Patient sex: F
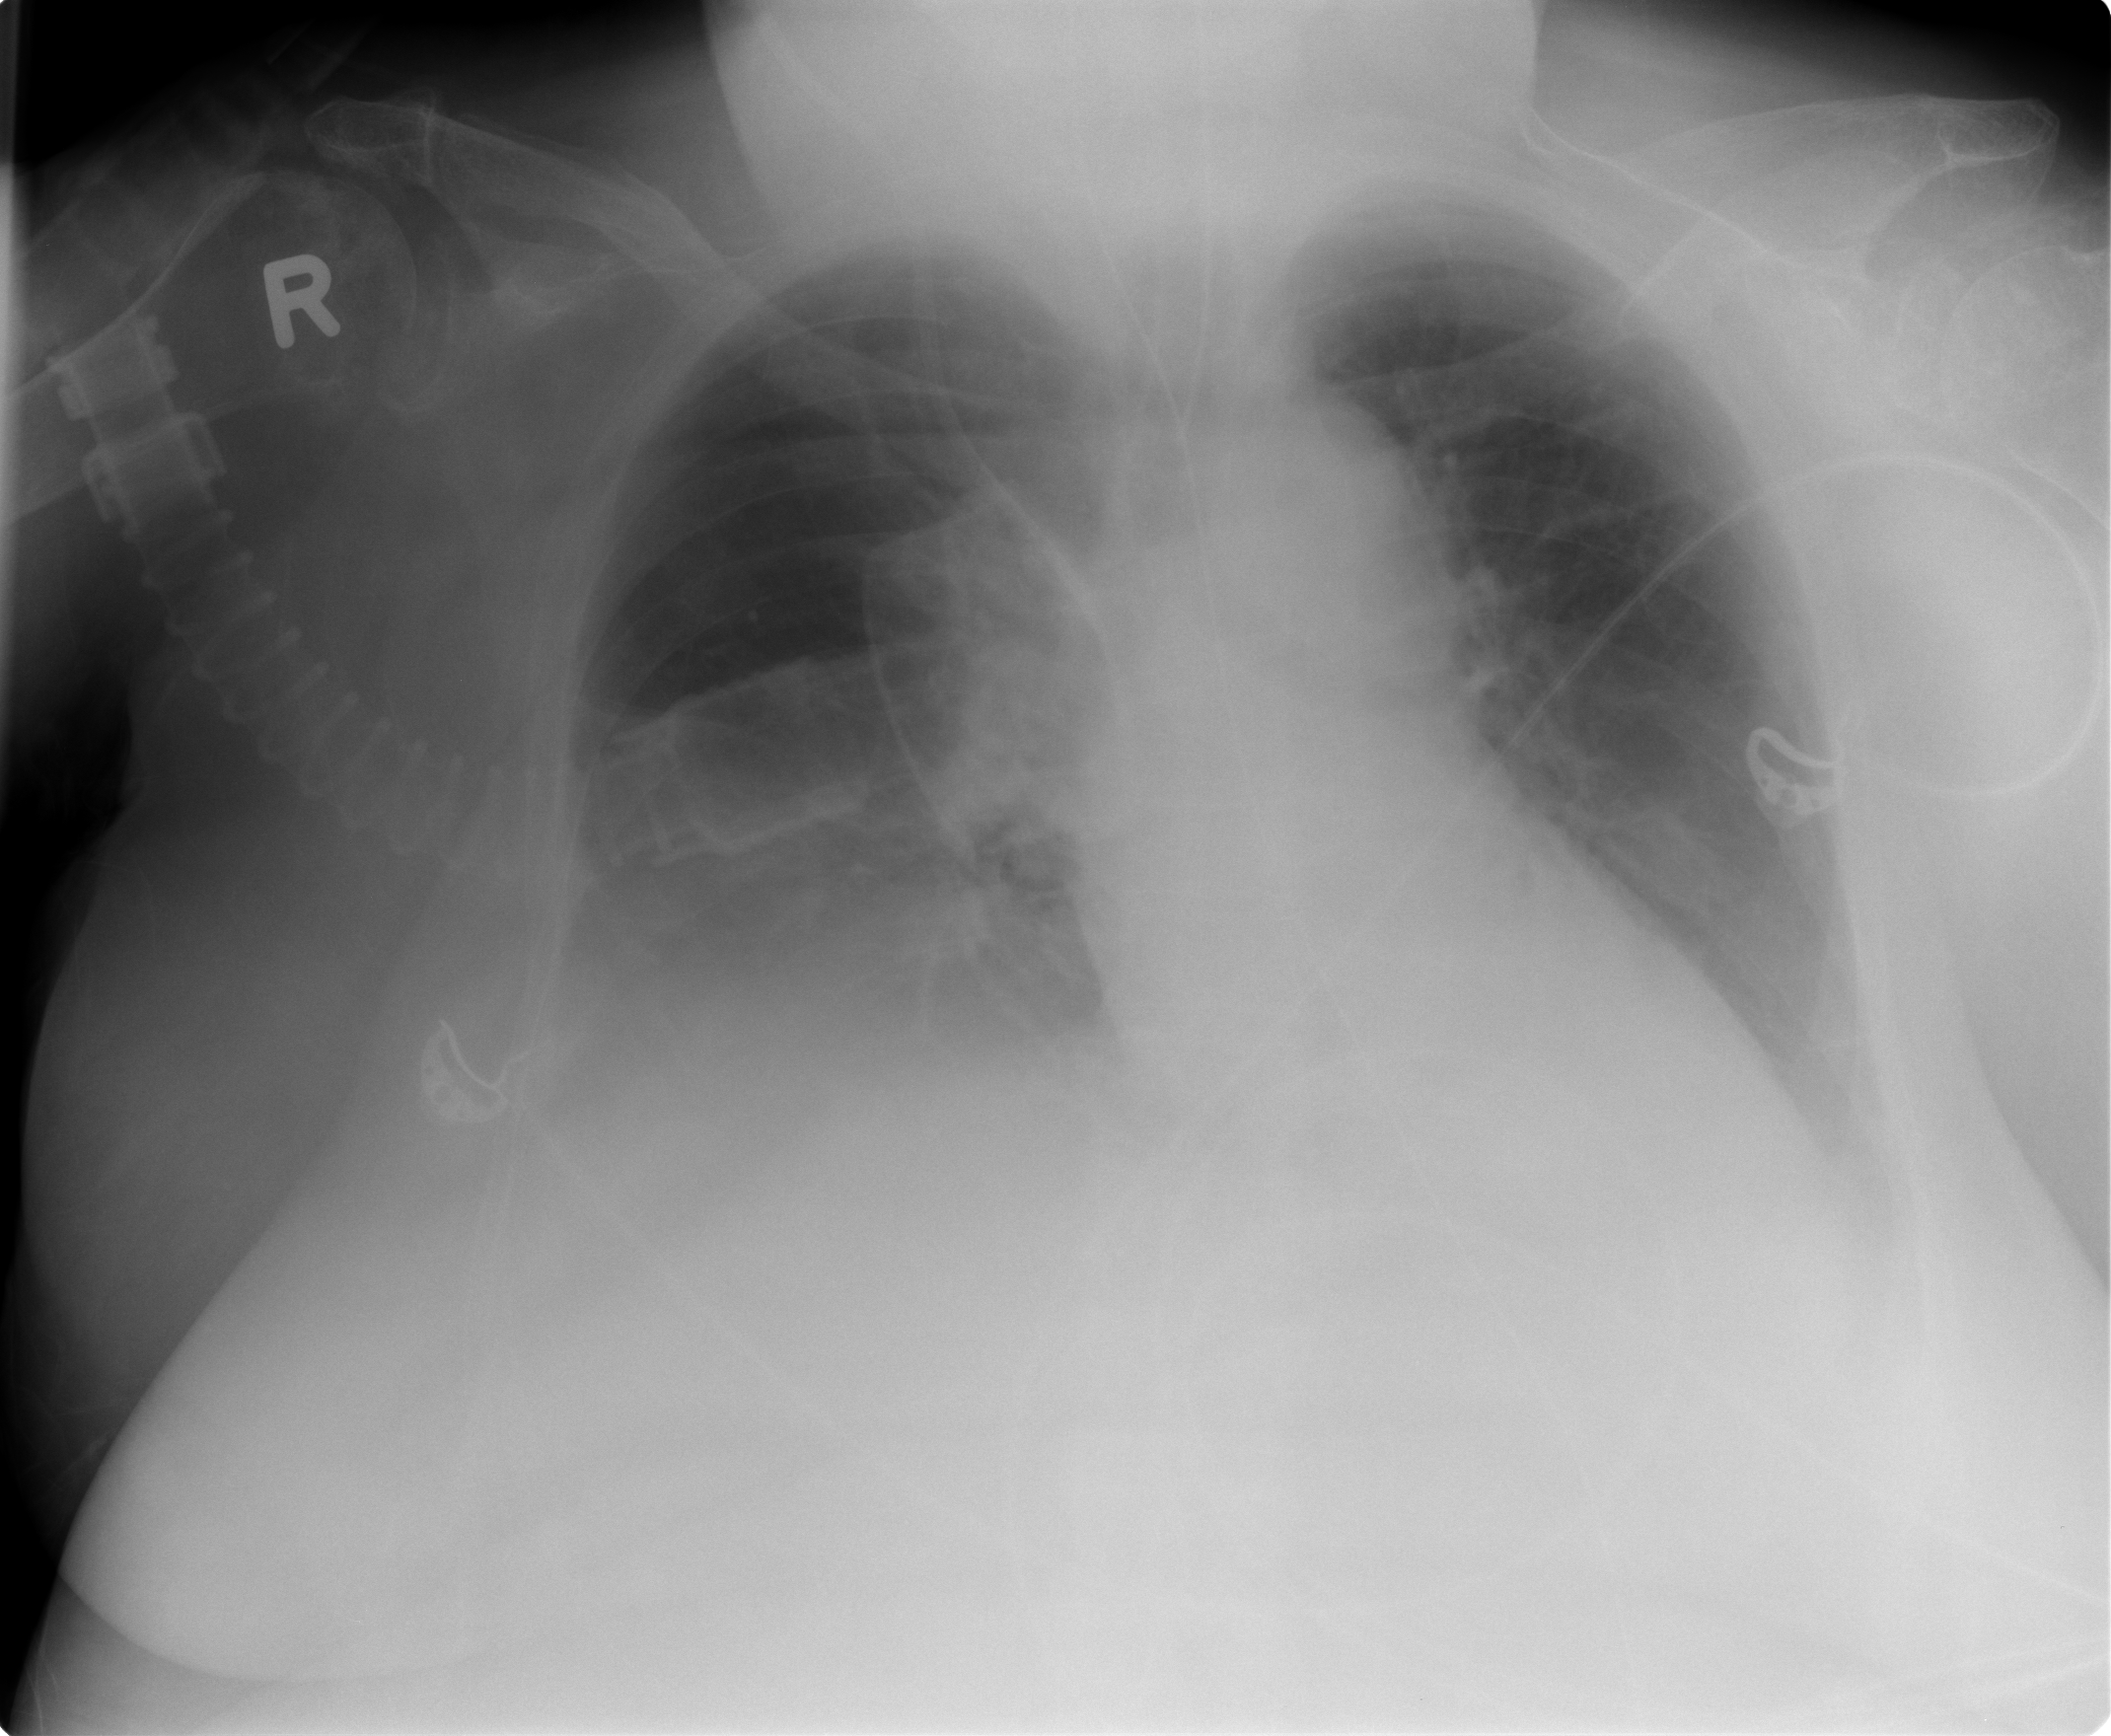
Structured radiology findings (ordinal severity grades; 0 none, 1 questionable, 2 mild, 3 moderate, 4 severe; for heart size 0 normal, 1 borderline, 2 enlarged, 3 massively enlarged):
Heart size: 0
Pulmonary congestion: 0
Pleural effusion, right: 3
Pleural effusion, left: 2
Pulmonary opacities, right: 0
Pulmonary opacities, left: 0
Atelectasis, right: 2
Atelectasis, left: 2